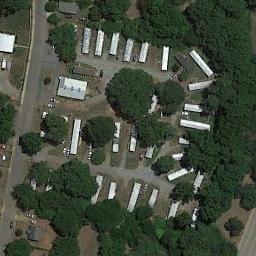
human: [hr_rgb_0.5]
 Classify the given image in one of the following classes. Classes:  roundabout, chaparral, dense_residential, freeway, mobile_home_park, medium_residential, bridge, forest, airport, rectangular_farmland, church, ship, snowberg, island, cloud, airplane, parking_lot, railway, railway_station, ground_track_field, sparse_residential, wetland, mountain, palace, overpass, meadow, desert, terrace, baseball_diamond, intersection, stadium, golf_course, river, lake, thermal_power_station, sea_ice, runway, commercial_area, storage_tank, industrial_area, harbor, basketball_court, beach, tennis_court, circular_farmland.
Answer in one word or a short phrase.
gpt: mobile_home_park